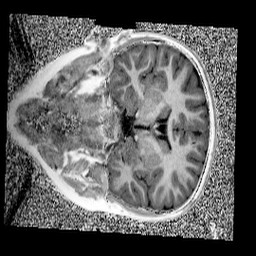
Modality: UNIT1
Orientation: coronal
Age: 9
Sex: female
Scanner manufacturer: siemens
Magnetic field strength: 3 T
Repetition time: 4 s
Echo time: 0.00299 s